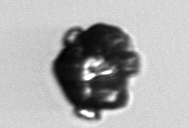
Label: Delphineis